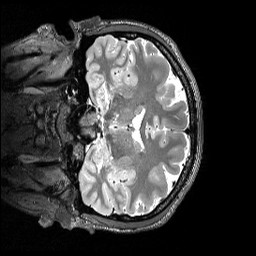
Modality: T2w
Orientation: coronal
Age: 24
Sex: male
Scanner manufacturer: siemens
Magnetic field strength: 3 T
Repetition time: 3.2 s
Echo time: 0.565 s